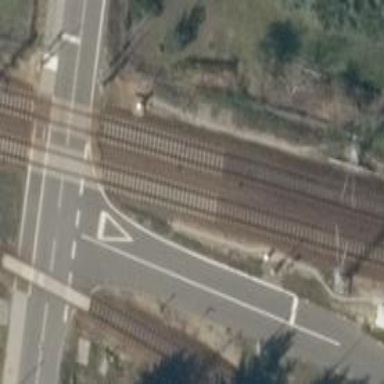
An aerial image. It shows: Railway signal.